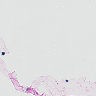
Metastatic tissue present: no